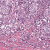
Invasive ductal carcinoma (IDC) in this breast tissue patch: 1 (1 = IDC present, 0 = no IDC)